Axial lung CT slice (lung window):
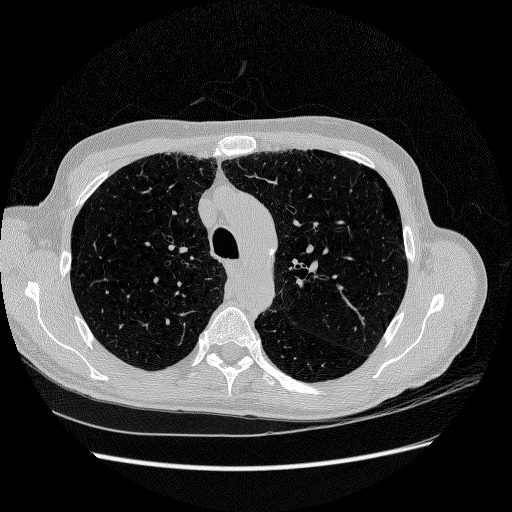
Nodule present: no